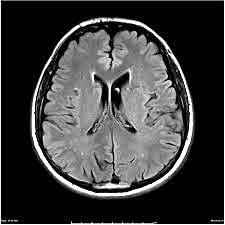
Label: notumor